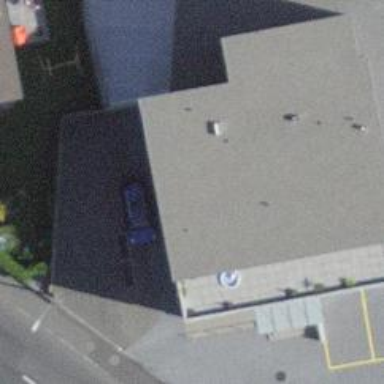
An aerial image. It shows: Police facility.